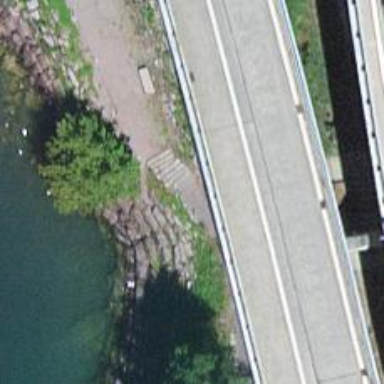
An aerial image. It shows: Road with steps.